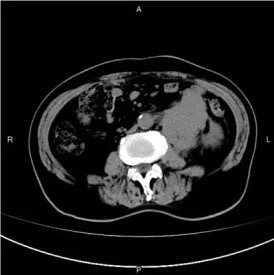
CT results. CT result on May 17, 2022.
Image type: radiology (ct)